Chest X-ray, PA view. Patient: 63 years old, sex M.
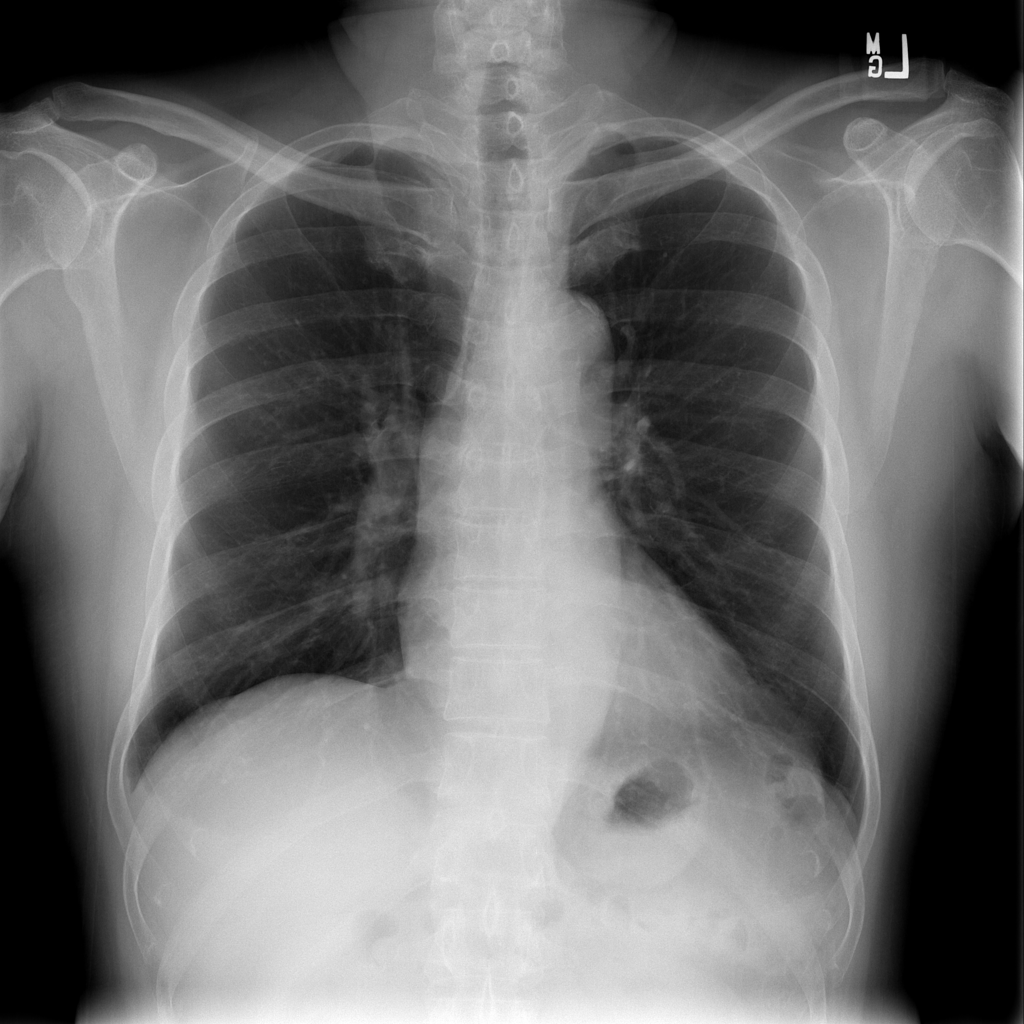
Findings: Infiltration